Interaction volume radius: 5 \u00c5
Interaction volume height: 35 \u00c5
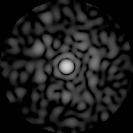
Disorder parameter: 0.8261